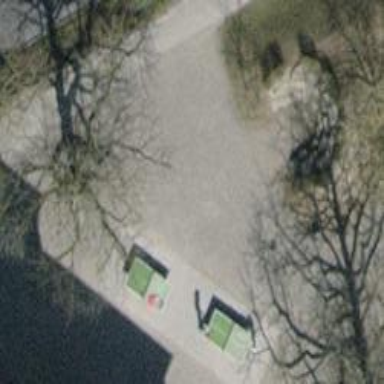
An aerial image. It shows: Concrete bench in brown color.